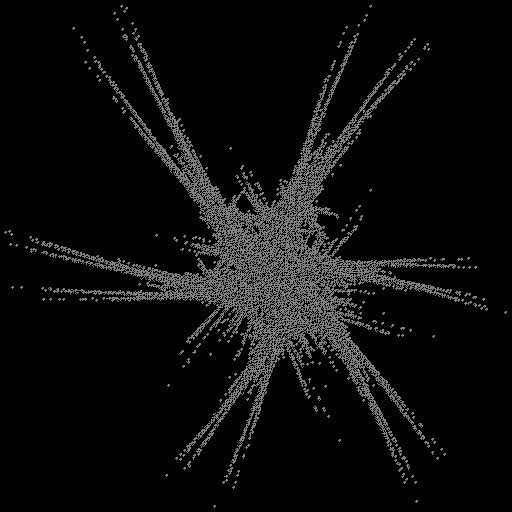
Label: gaku